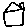
Label: house